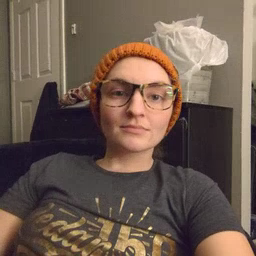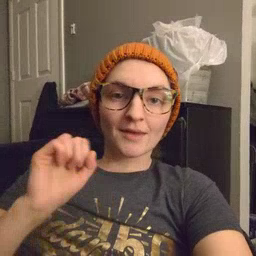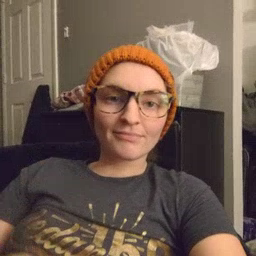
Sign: can